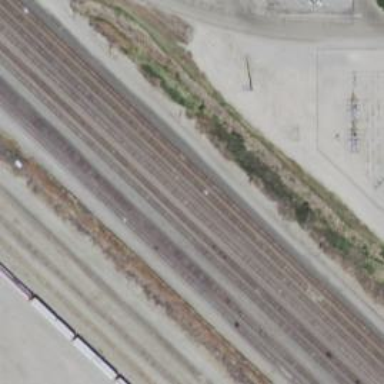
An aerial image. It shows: Railway siding with rails.